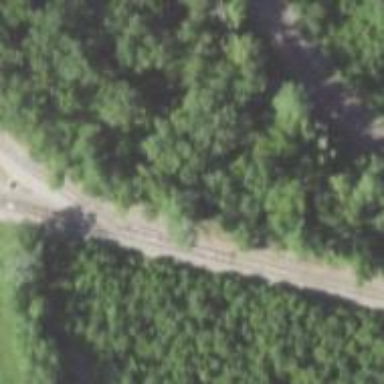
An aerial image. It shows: Railway spur junction.